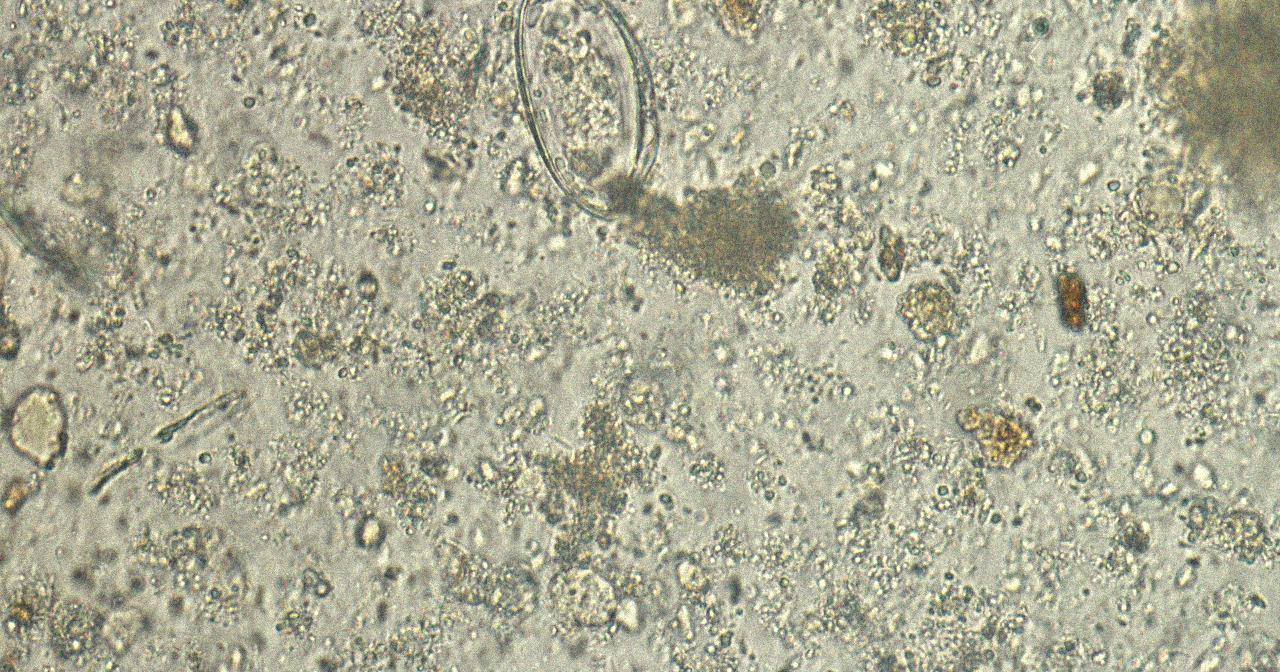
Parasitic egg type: Enterobius vermicularis